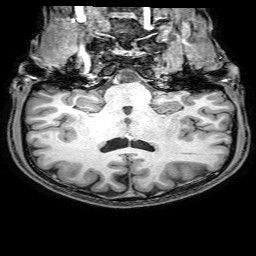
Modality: T1w
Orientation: sagittal
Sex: male
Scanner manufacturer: philips
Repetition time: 0.008235 s
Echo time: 0.00379 s